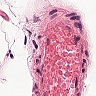
Metastatic tissue present: no